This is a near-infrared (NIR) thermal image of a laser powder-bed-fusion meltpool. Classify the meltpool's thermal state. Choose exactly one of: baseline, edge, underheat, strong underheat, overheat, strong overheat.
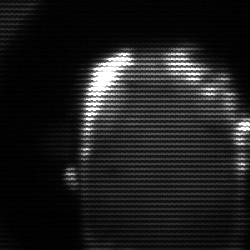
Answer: baseline